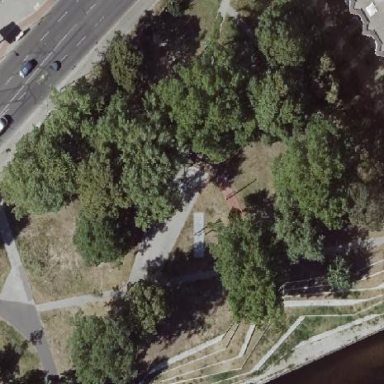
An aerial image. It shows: Lovely park for leisure and relaxation.